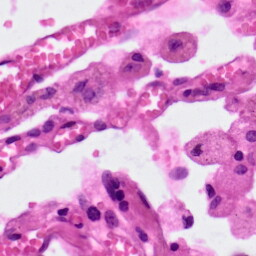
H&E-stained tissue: Lung